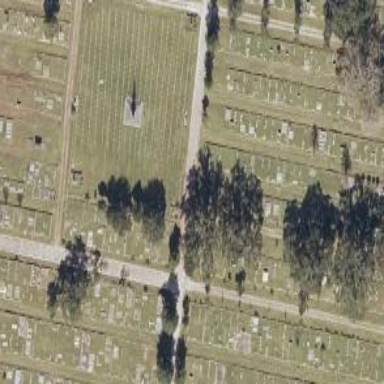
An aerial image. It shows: Sector within cemetery.